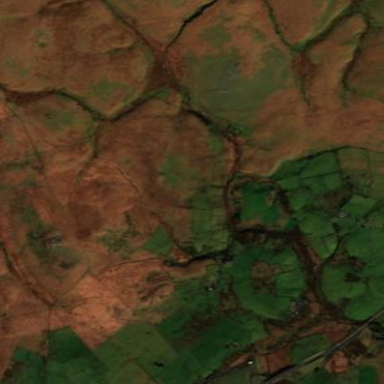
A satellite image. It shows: Moor grassland.